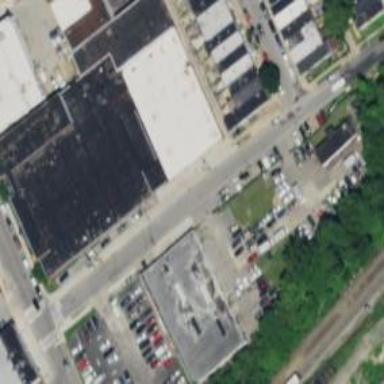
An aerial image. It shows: Industrial building.